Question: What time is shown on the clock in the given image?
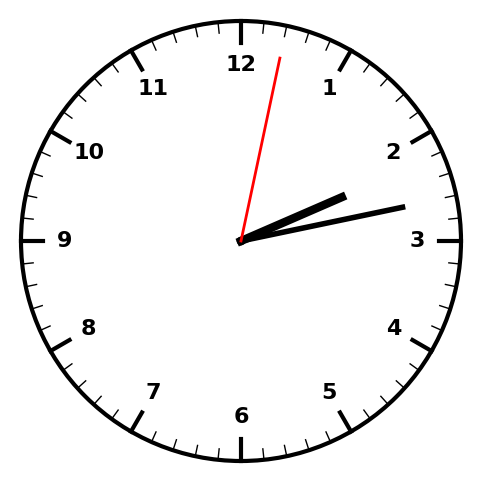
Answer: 02:13:02